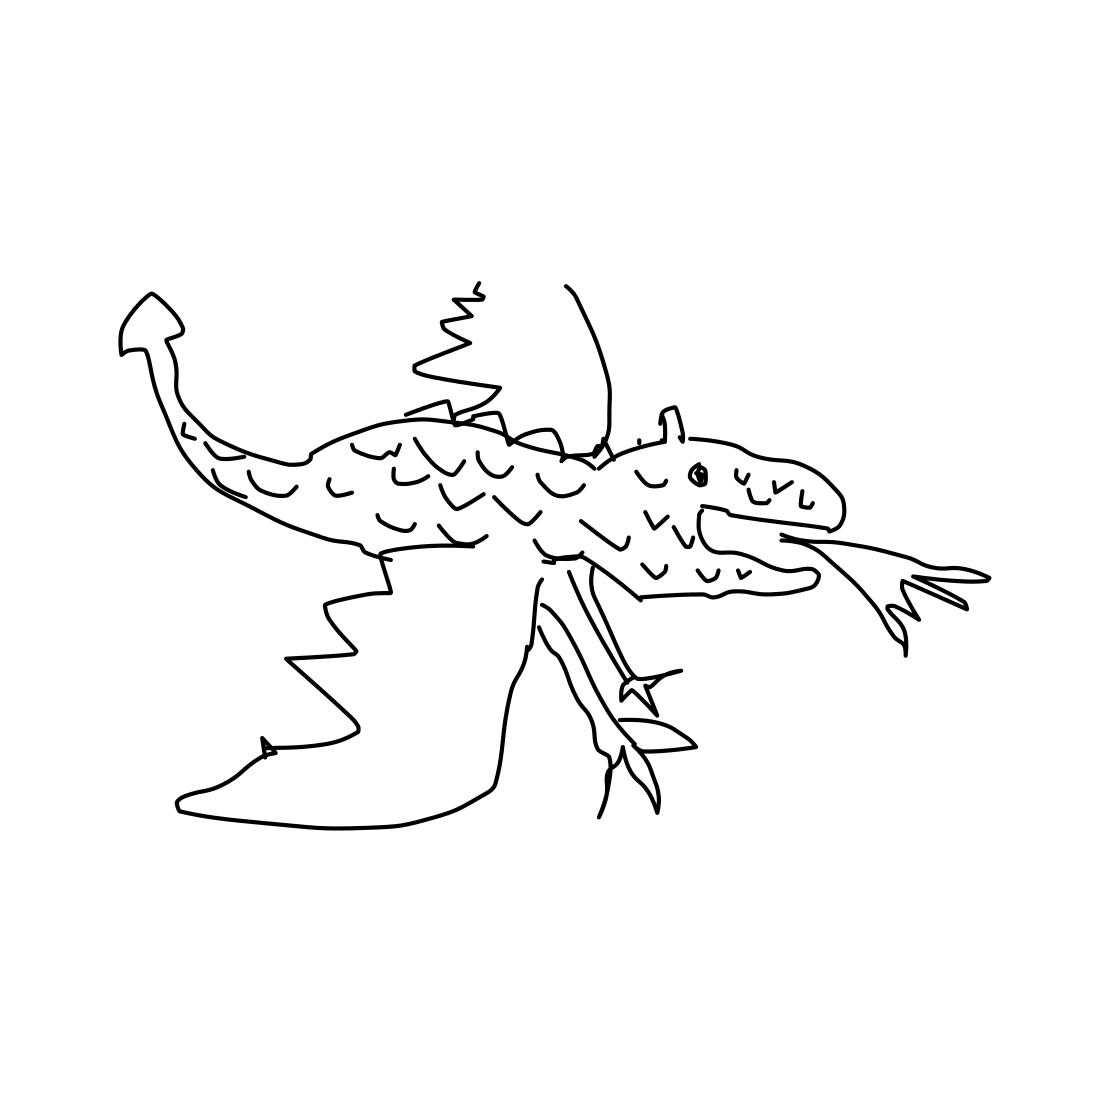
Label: dragon